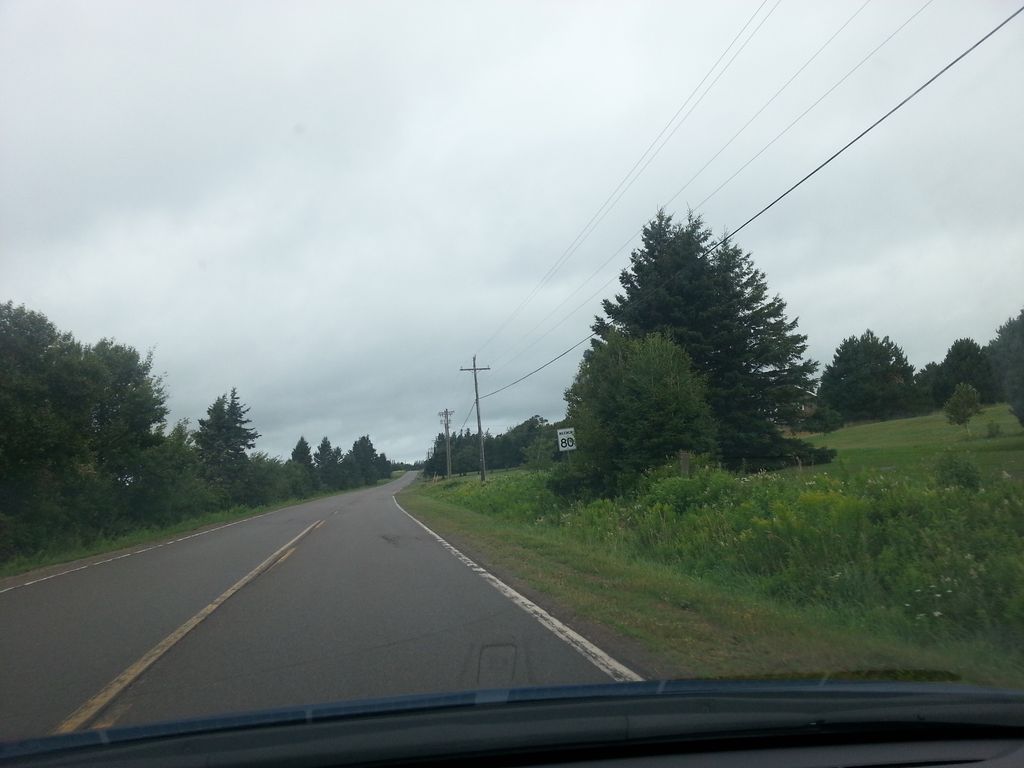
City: charlottetown